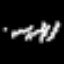
Label: squiggle